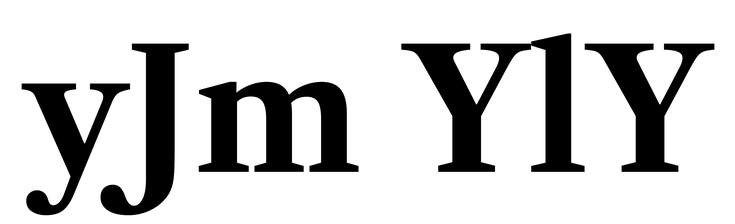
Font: LibreCaslonText_Bold